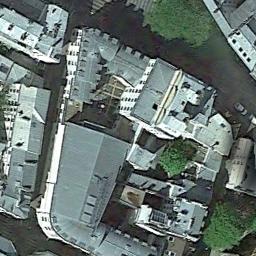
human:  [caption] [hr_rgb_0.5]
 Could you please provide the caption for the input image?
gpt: The commercial area is next to many roads .

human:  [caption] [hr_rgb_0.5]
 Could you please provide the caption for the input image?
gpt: A commercial area has some white buildings is surrounded by roads .

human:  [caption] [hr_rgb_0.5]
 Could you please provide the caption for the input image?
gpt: In a business district there are several tall buildings of different shapes and several roads and many trees .

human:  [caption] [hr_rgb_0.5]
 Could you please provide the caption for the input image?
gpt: There are three trees in the picture .

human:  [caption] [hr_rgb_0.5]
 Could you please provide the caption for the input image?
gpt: There are buildings with gray roofs on a commercial area .